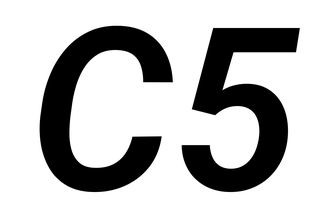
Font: Roboto-Italic_SemiBold_Italic